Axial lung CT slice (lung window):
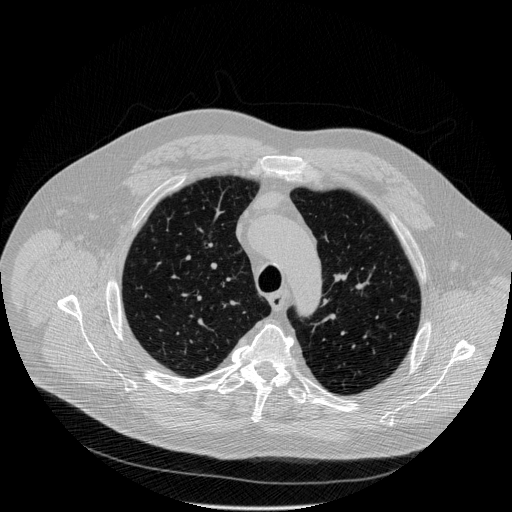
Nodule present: no